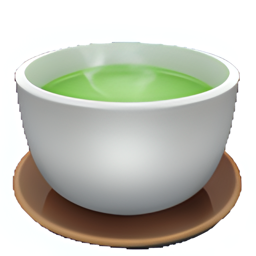
Name: teacup without handle
Emoji: 🍵
Group: Food & Drink
Sub-group: drink